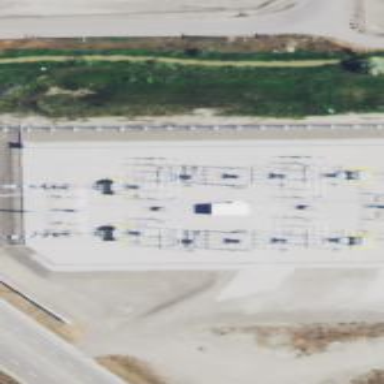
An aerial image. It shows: Power substation.